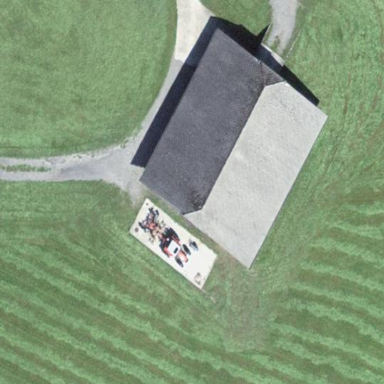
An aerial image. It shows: Barn.